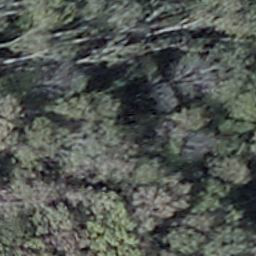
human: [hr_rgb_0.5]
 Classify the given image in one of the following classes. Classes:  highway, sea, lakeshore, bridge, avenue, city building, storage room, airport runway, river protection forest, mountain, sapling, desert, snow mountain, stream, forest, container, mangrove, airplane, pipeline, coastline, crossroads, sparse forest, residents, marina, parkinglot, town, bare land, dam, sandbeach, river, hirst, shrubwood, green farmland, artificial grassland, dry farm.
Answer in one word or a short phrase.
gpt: shrubwood